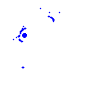
Particle: electron